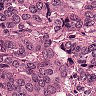
Metastatic tissue present: yes